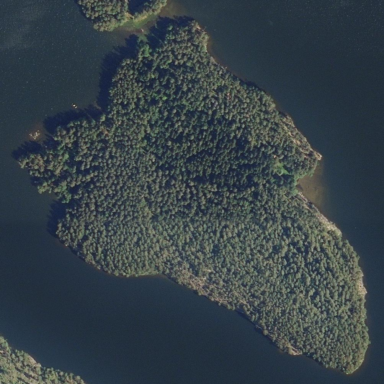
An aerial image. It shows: Island covered with woodland.